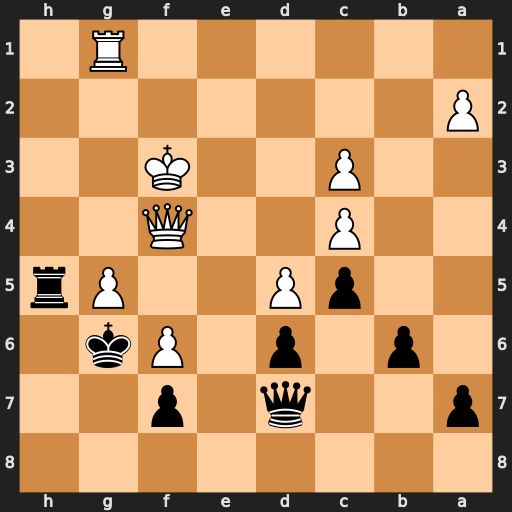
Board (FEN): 8/p2q1p2/1p1p1Pk1/2pP2Pr/2P2Q2/2P2K2/P7/6R1
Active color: b
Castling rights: -
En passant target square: -
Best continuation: Qh3+ Ke2 Rh4